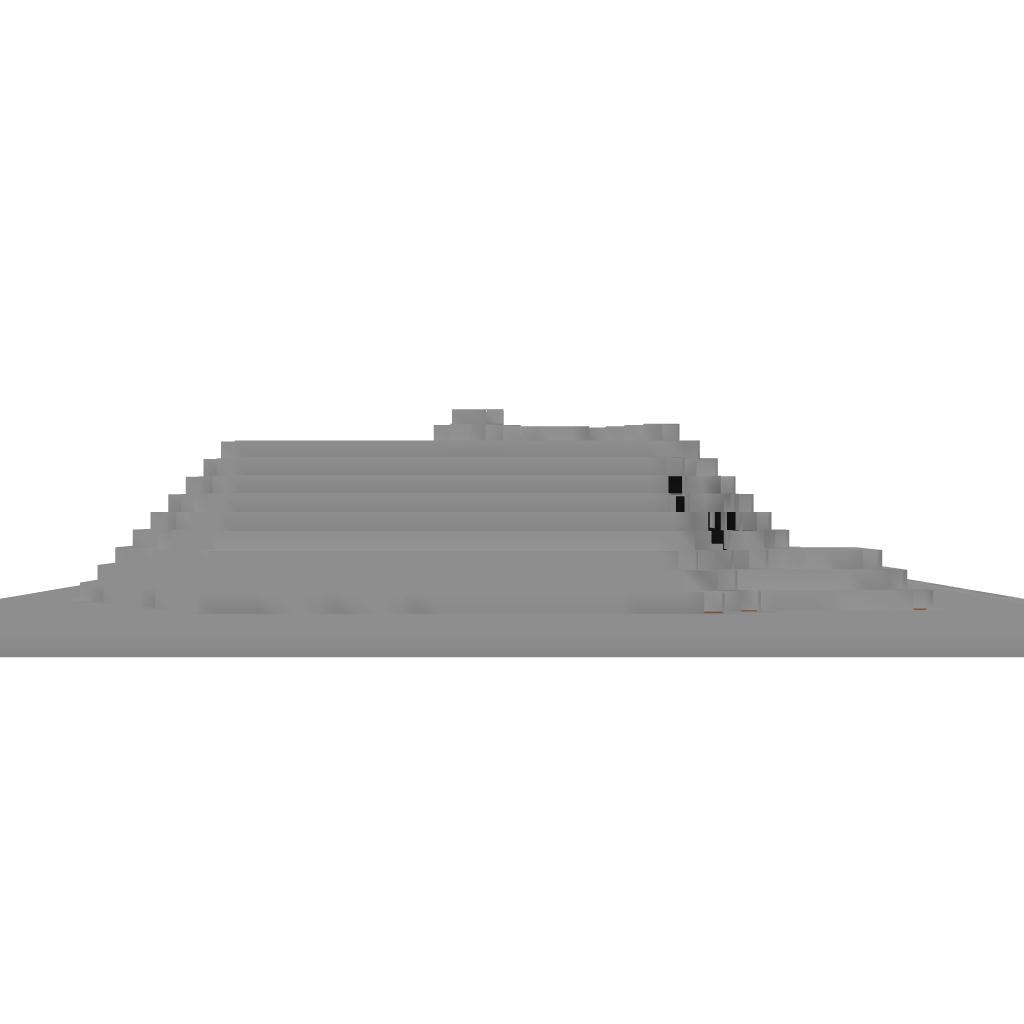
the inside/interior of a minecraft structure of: The Bunker